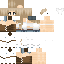
A female human skin with pale skin, wearing blonde long hair dressed in a blue tshirt and brown shorts, featuring a closed mouth.